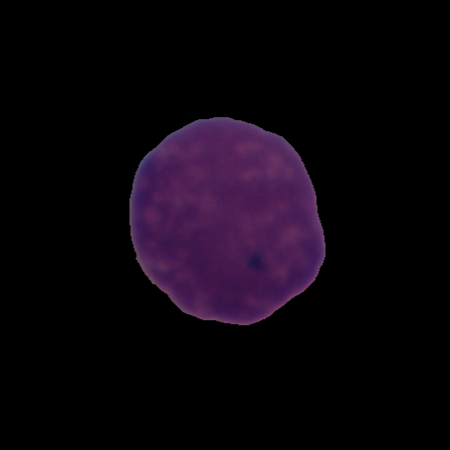
Label: healthy